Interaction volume radius: 10 \u00c5
Interaction volume height: 50 \u00c5
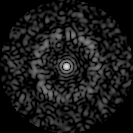
Disorder parameter: 0.8186